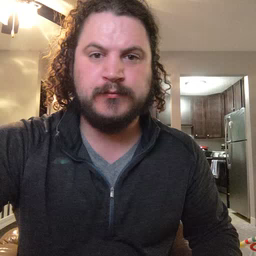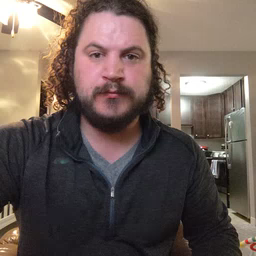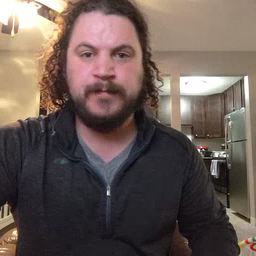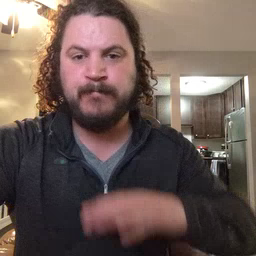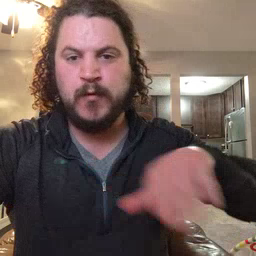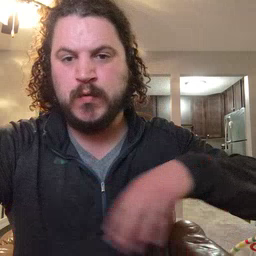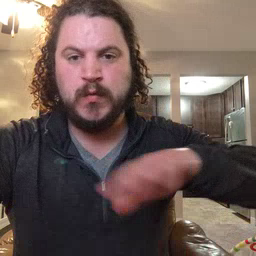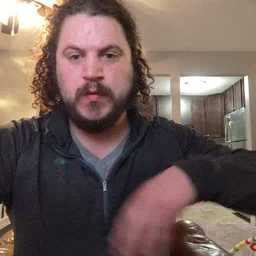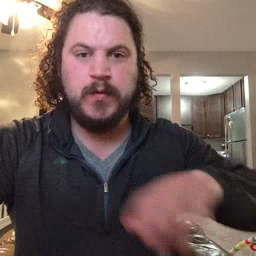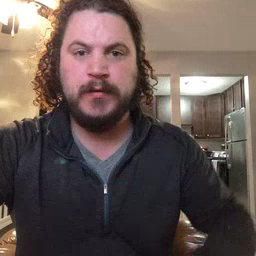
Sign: pool